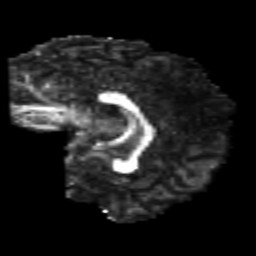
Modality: FA
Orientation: sagittal
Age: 25
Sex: male
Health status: healthy
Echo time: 0.074 s